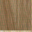
Piece: xx